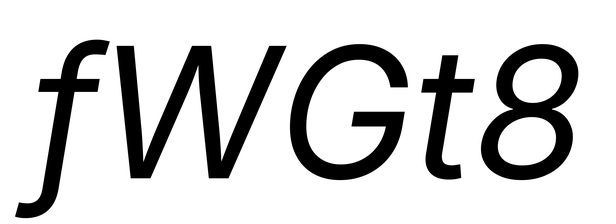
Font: Inter-Italic_Italic